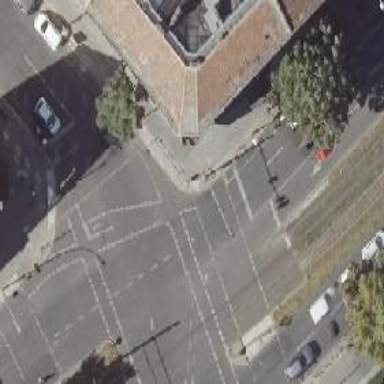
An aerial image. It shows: Road with traffic signals.